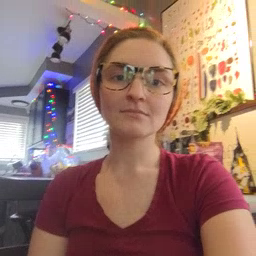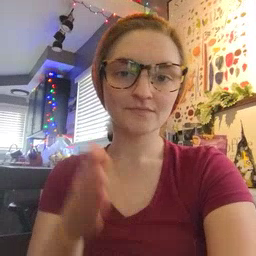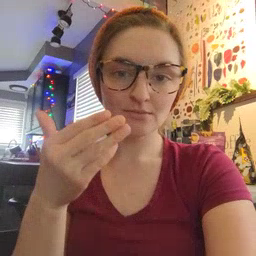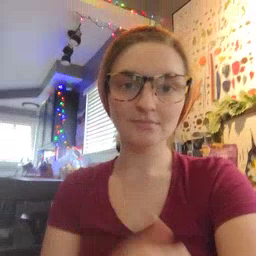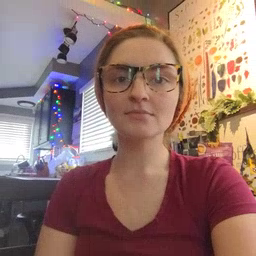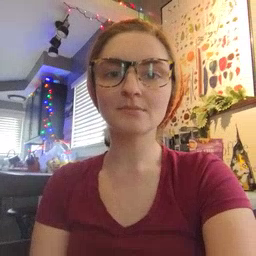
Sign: flag